Aerial crown-view tile of a tropical tree (Barro Colorado Island, Panama), acquired 20240716:
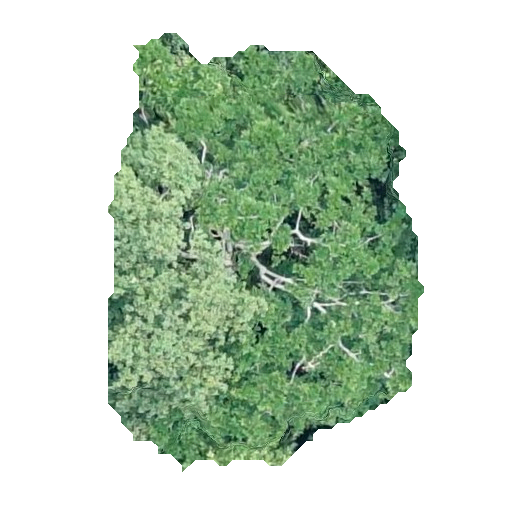
Species: Hieronyma alchorneoides
GBIF accepted scientific name: Hieronyma alchorneoides
Crown area: 169.223 m²